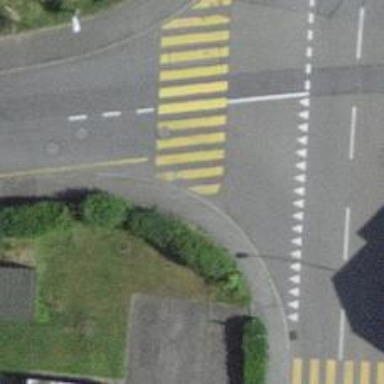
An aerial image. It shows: Kerb serving as barrier.